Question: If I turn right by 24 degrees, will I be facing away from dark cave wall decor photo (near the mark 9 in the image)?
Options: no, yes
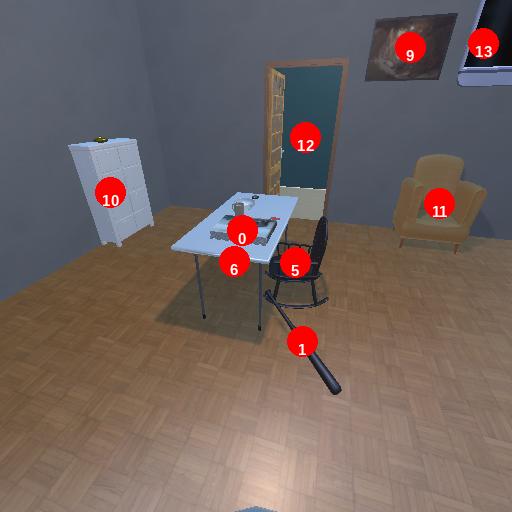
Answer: no